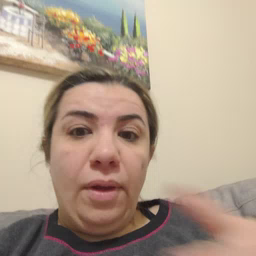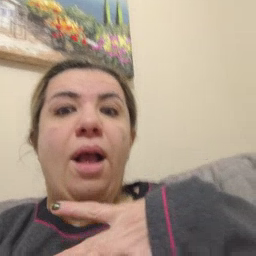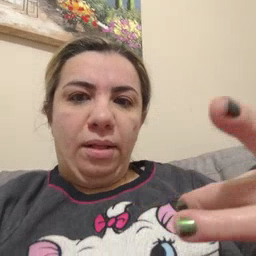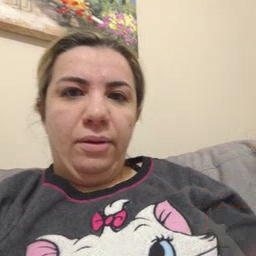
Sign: like